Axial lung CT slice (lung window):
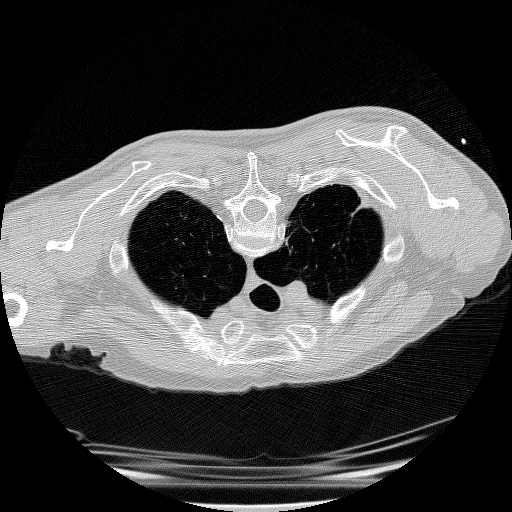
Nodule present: no